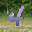
Label: 4